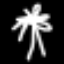
Label: palm tree